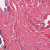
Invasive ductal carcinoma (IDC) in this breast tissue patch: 1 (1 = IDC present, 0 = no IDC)